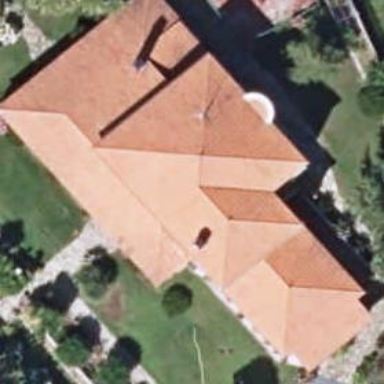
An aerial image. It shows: Simple house.